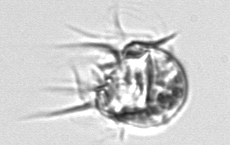
Label: Leegaardiella_ovalis